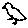
Label: bird